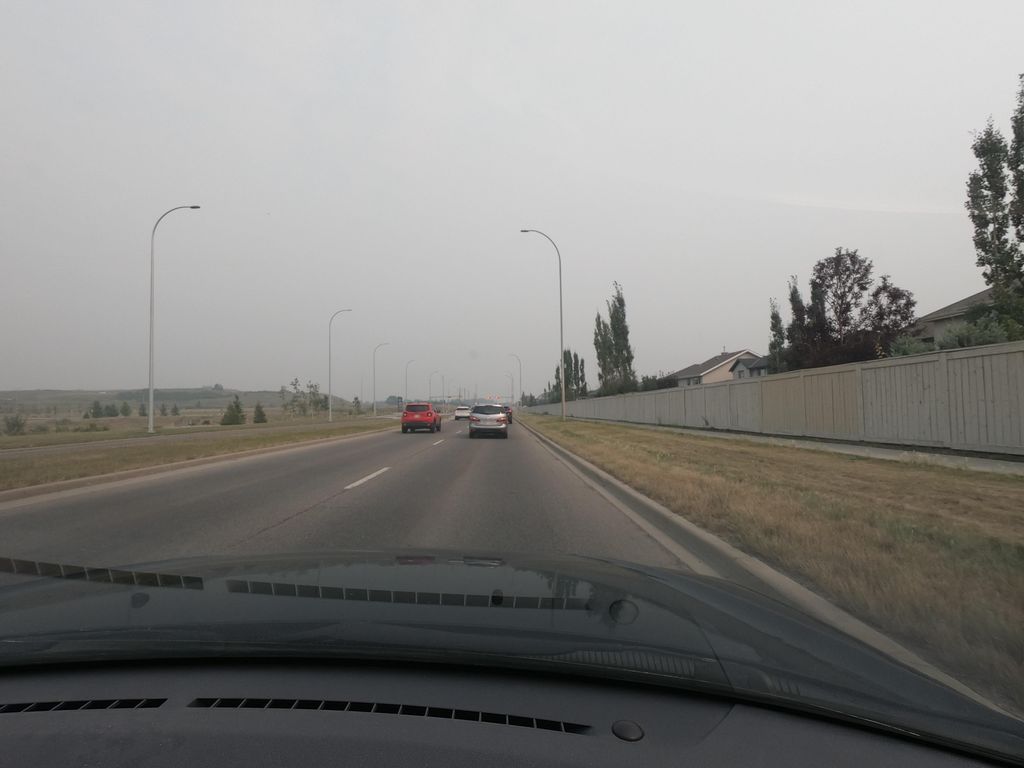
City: calgary